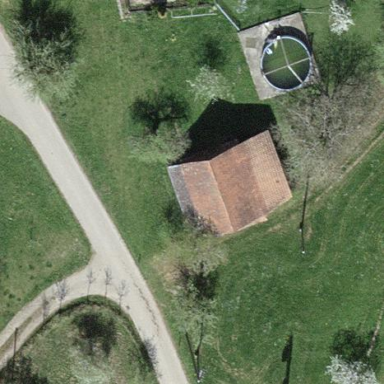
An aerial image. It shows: Barn.